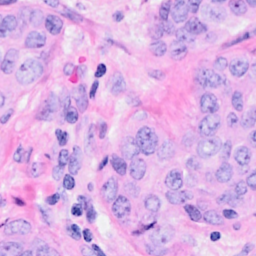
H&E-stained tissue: Breast